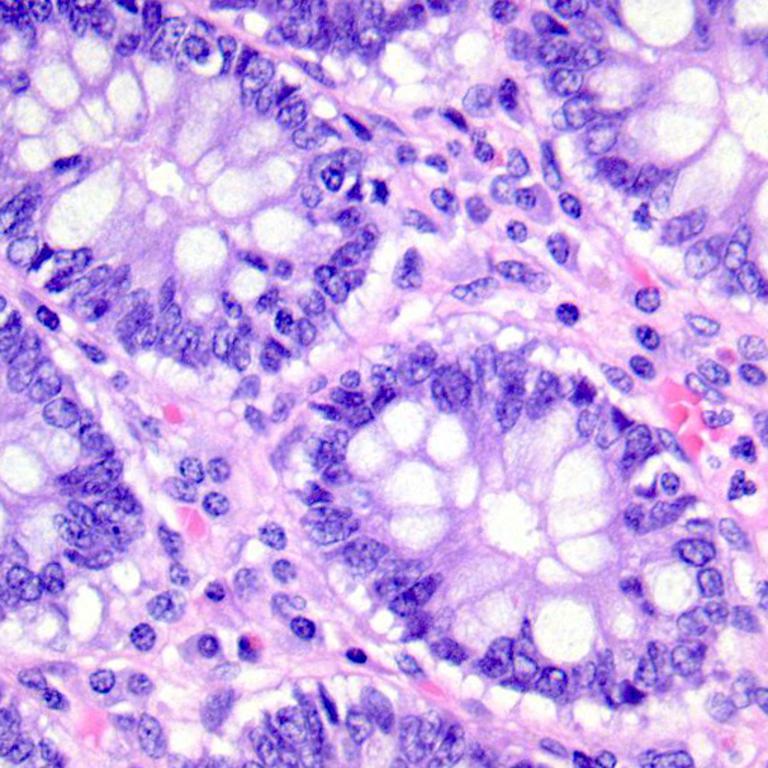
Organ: colon
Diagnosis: benign